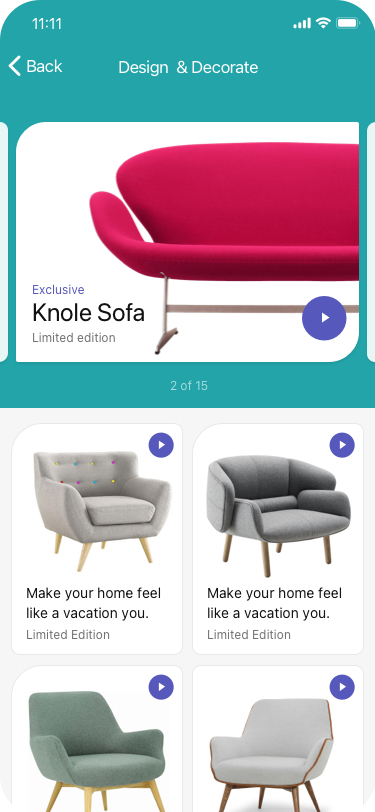
Text in this UI design:
Design  & Decorate
Back
11:11
2 of 15
Limited edition
Knole Sofa
Exclusive
Make your home feel like a vacation you.
Limited Edition
Make your home feel like a vacation you.
Limited Edition